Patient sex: M
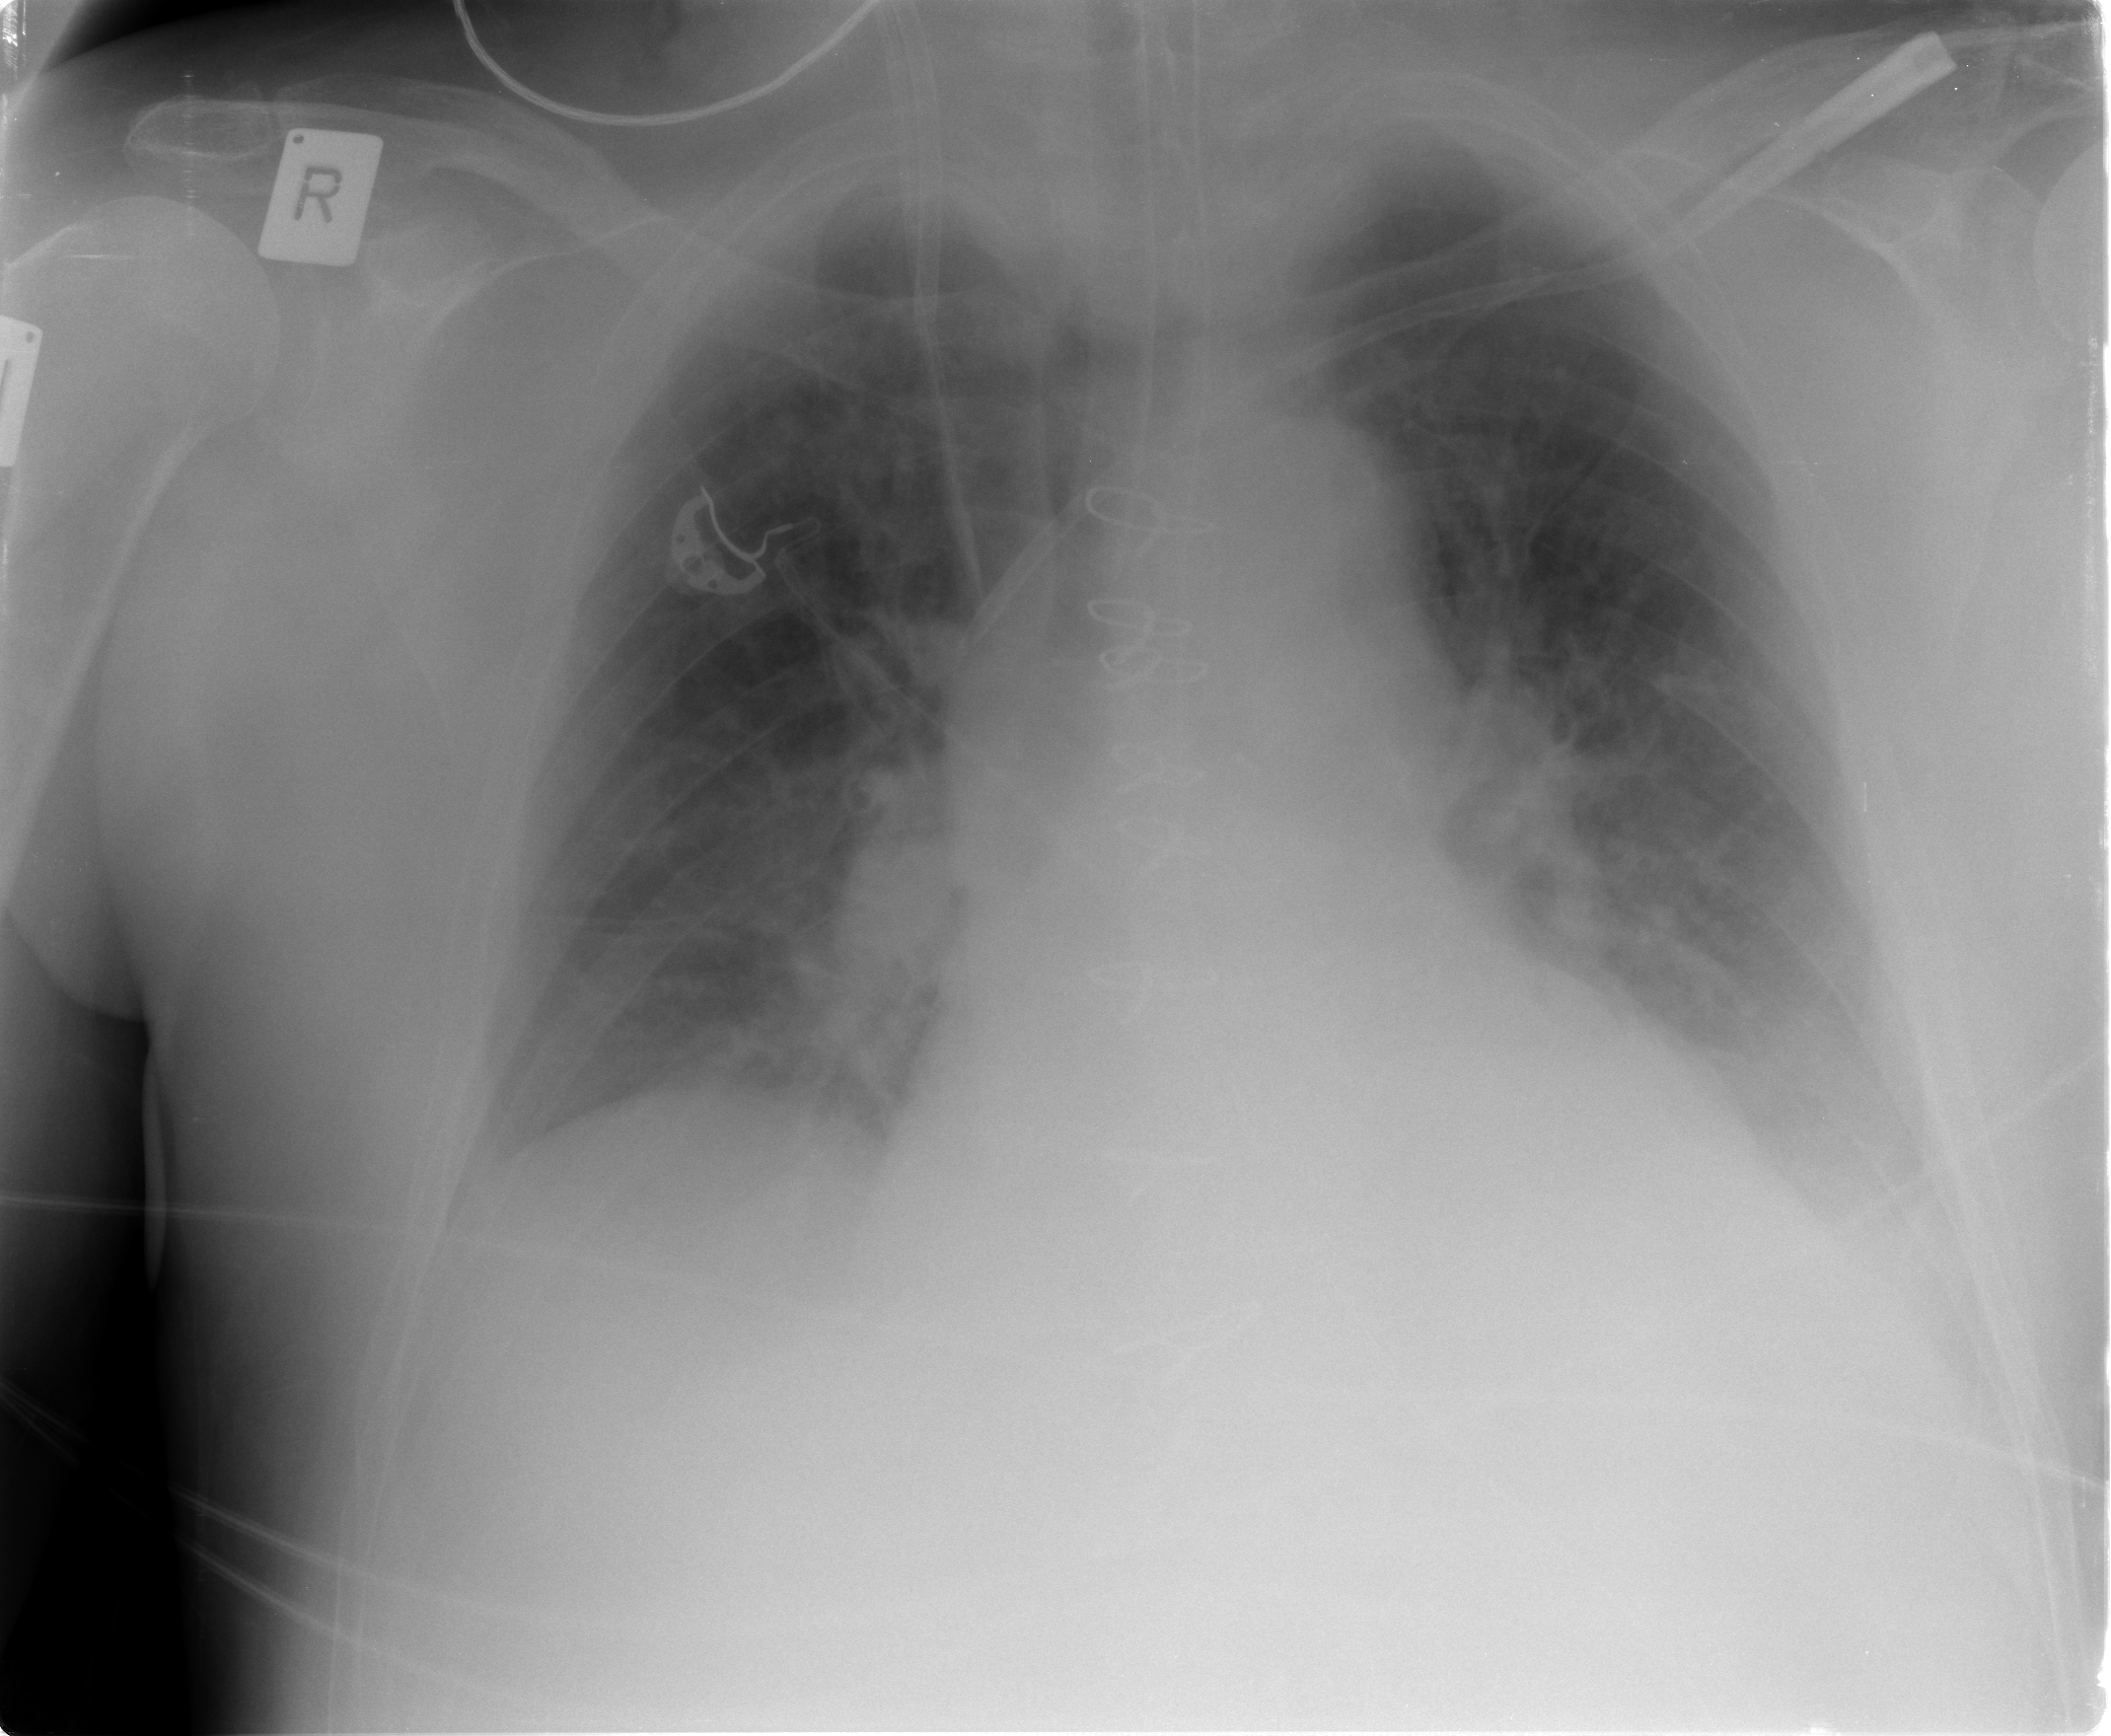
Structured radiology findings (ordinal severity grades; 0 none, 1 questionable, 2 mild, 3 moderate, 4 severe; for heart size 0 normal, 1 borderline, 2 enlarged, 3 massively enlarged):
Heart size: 2
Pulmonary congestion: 2
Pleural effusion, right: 0
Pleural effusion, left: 2
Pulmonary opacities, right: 0
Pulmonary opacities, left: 0
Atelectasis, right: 0
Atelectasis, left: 0